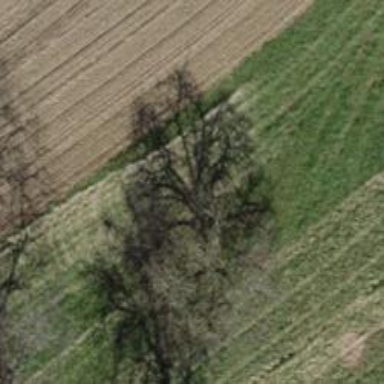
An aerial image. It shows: Agricultural area with broadleaved deciduous trees.